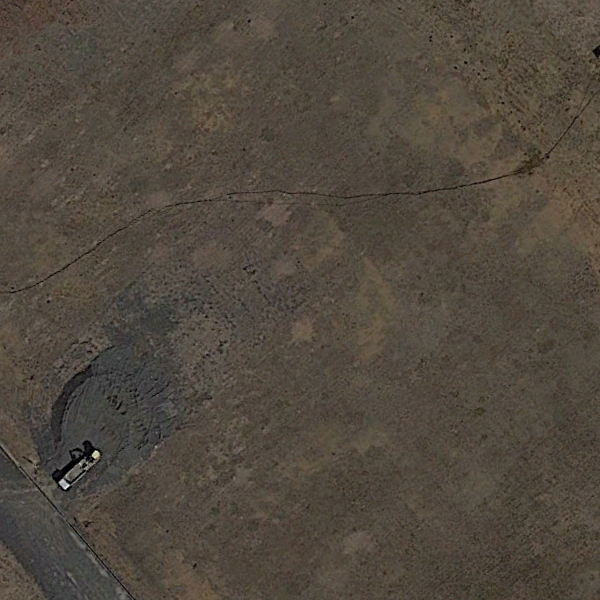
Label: BareLand